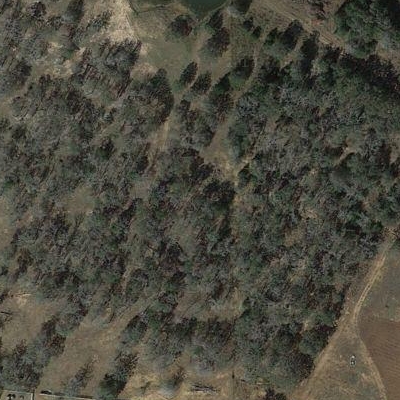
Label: eForest